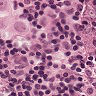
Metastatic tissue present: yes